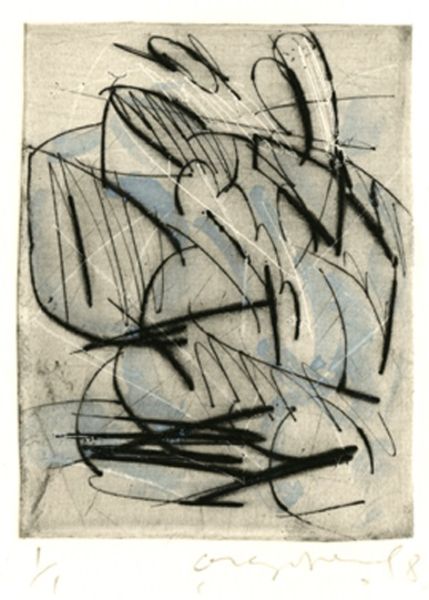
Titel: No. 651, No. 651
Künstler: Oleg Kudriashov
Standort: Amherst (Massachusetts, USA)
Institution: Mead Art Museum, Amherst College
Schlagwörter: blue, white, black, figurative, grey, modern, painting, print, fruit, drawing, paper, oval, color, etching, line, sketch, pen, abstract, schwarz, weiss, leaves, ink, watercolour, circle, form, lines, rough, linear, paint, gesture, hatching, round, gestural, fast, miro, scribble, text, distorted, words, heart, marks, messy, loose, signed, expressive, colorless, thick, quick, brushmarks, strich